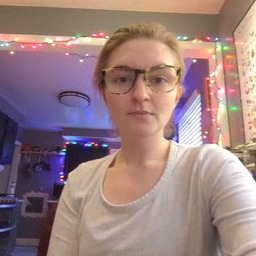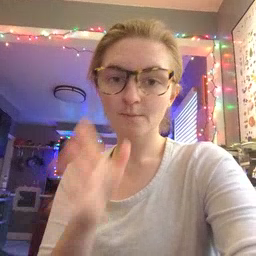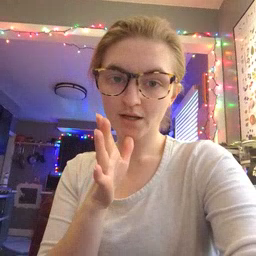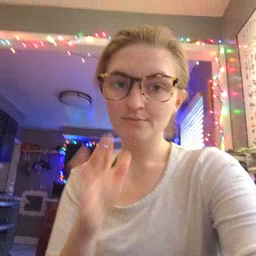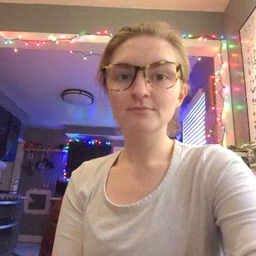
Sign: mom